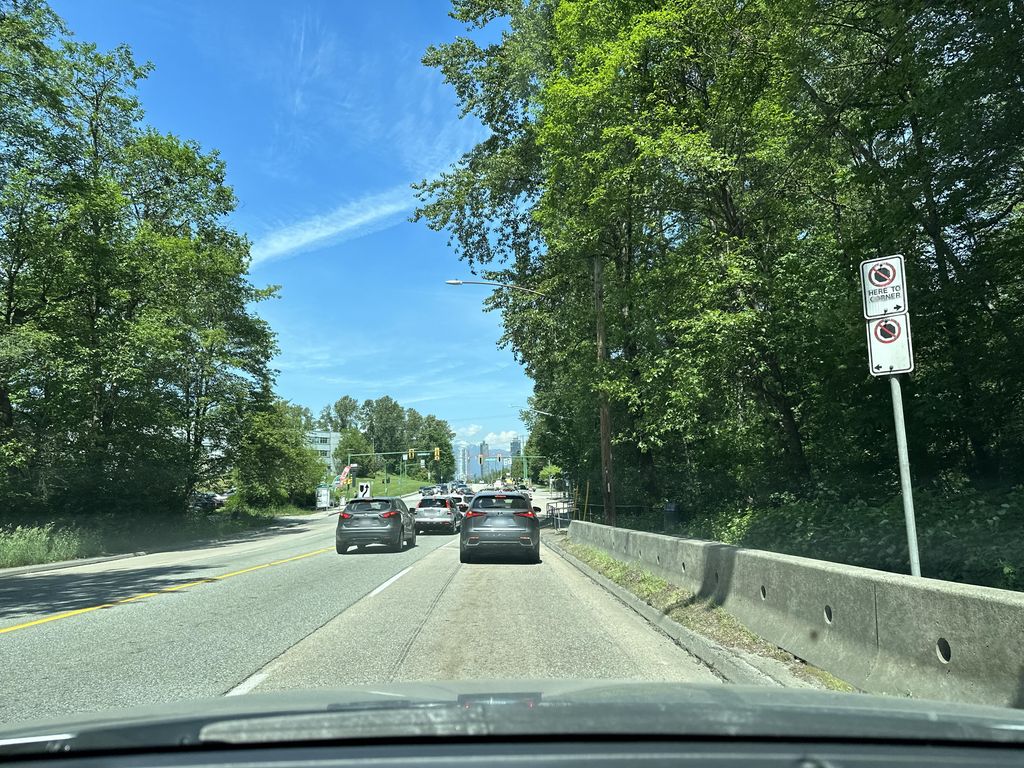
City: vancouver